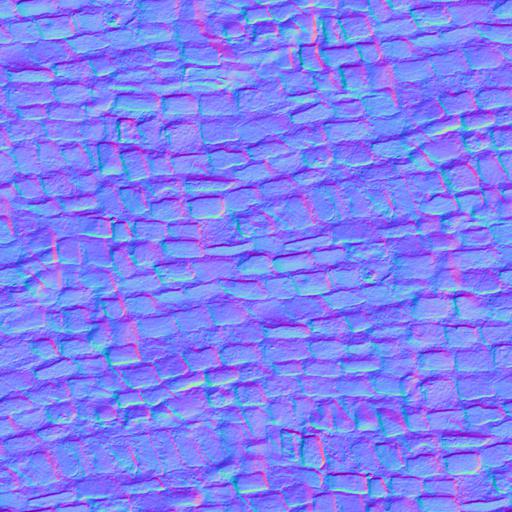
cobblestone pavement paving stones